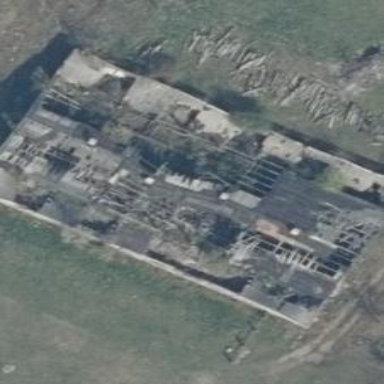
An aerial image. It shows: Ruins of building.